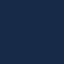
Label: SeaLake